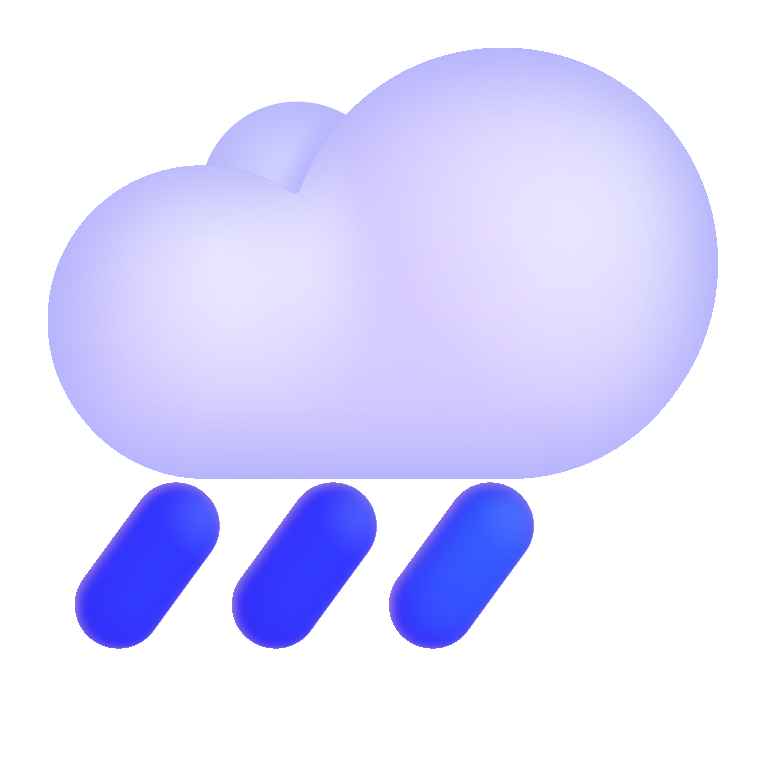
cloud with rain color